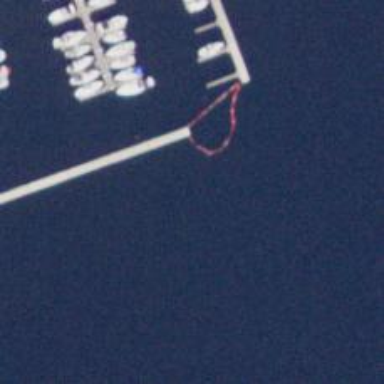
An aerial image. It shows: Marina on leisure land.